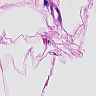
Metastatic tissue present: no